Question: My HTML is like this
'''
<div class="container-panel">
<div class="inner-bannerbg">
</div>
<div class="home-second-holder">
<div class="wrapper clearfix">
<ul class="service-menu">
<li>
<a href="/qw/privat/" class="inner-nav inner-nav01 active">Privat</a>
<span class="arrow01"></span>
</li>
<li>
<a href="/qw/lorem/" class="inner-nav inner-nav02">Lorem</a>
</li>
<li>
<a href="/qw/some/" class="inner-nav inner-nav03">some</a>
</li>
<li>
<a href="/qw/numquam/" class="inner-nav inner-nav04">numquam</a>
</li>
<li>
<a href="/loesninger/ducimus/" class="inner-nav inner-nav05">ducimus</a>
</li>
<li>
<a href="/qw/2/" class="inner-nav inner-nav06">2</a>
</li>
<li>
<a href="/qw/4/" class="inner-nav inner-nav07">4</a>
</li>
</ul>
</div>
</div>
<div class="private-block">
</div>
</div>
'''
As you can see there is a 'span' inside first 'li' .And an arrow image is attached to this 'span' .
CSS for this span
'''
ul.service-menu li span.arrow01 {
position: absolute;
width: 100%;
height: 44px;
background: url(../Images/active-arrow01.png) no-repeat center bottom;
left: 0;
bottom: -161px;
}
'''
Using this css I have arranged arrow to come direct under current active 'li' . and position right above my 'private-block' 'div'.This positioning completely relying on my CSS
'''
bottom: -161px;
'''
The problem is that as the number of 'li' is dynamic some times an extra row may come and break my style.If number of 'li' grows there will be extra rows present and that will make this arrow align wrong.To get more in to this I will post the screen here

Can any one help me to make a css that will make arrow reside on top of 'private-block' 'div' ,neverthles how many rows are there.
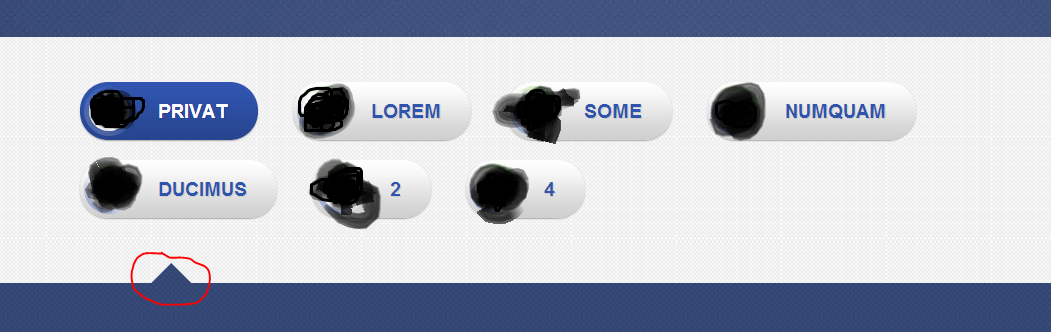
Answer: Define the arrow as the pseudo element of the '.wrapper'. Don't forget to set 'position: relative' for the '.wrapper':
'''
.wrapper {
position: relative;
}
.wrapper::after {
position: absolute;
width: 100%;
height: 44px;
content: url(../Images/active-arrow01.png); /* notice that the image becomes the "content" of the pseudo-element, not the background */
left: 0;
bottom: 0; /* the arrow will always be at the bottom of teh .wrapper */
}
'''